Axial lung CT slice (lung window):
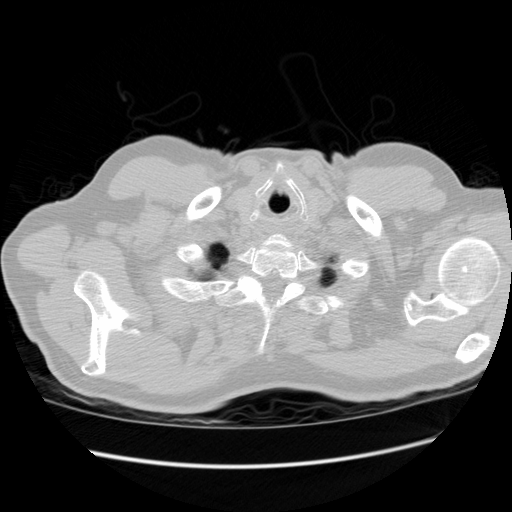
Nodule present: no